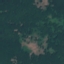
Land use / land cover: Forest